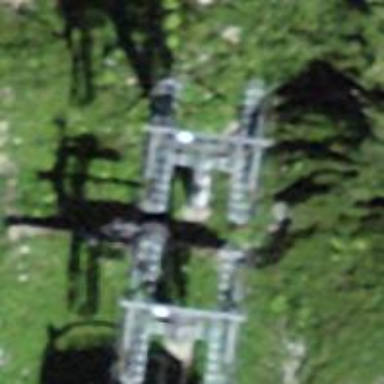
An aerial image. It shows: Pylon used for aerialway.